Field crop: tomato
Growth stage: 1
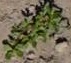
Species: portulaca